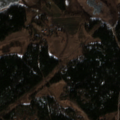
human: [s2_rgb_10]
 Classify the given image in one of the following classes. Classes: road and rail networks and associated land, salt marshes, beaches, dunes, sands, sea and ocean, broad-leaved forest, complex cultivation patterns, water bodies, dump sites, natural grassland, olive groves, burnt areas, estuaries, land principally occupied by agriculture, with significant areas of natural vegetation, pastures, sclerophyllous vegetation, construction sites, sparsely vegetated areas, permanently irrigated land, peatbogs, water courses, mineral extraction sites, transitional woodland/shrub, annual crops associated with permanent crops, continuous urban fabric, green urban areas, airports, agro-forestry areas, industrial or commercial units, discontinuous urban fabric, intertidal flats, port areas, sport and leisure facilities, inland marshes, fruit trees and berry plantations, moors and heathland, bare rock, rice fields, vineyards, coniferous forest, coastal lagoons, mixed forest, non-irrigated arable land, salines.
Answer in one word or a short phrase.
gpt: land principally occupied by agriculture, with significant areas of natural vegetation, coniferous forest, sea and ocean